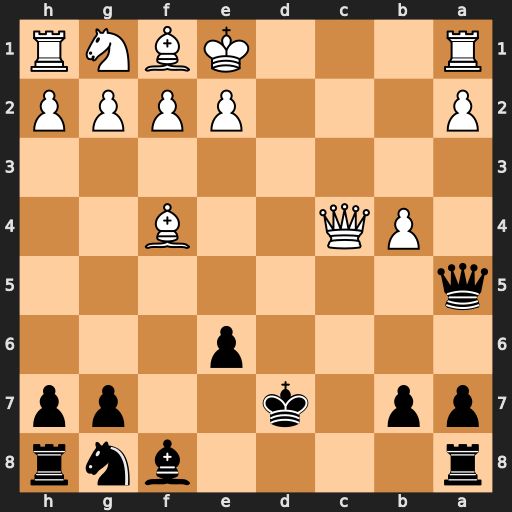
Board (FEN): r4bnr/pp1k2pp/4p3/q7/1PQ2B2/8/P3PPPP/R3KBNR
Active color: b
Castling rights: KQ
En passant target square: -
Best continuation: Bxb4+ Kd1 Rc8